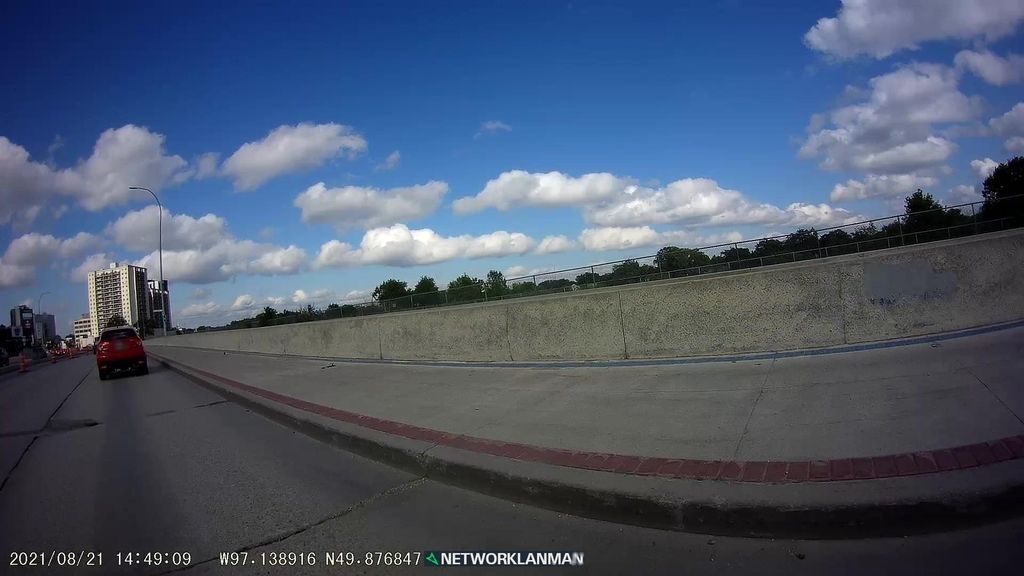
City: winnipeg